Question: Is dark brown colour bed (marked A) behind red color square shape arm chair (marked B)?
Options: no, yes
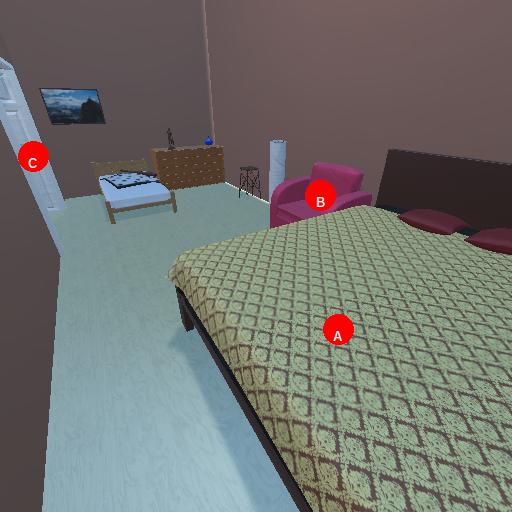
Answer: no